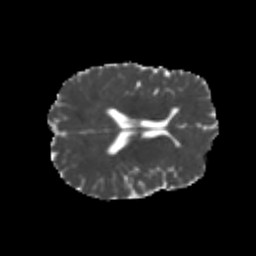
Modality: MD
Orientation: axial
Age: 21
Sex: male
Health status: healthy
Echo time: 0.074 s